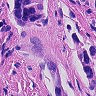
Metastatic tissue present: yes